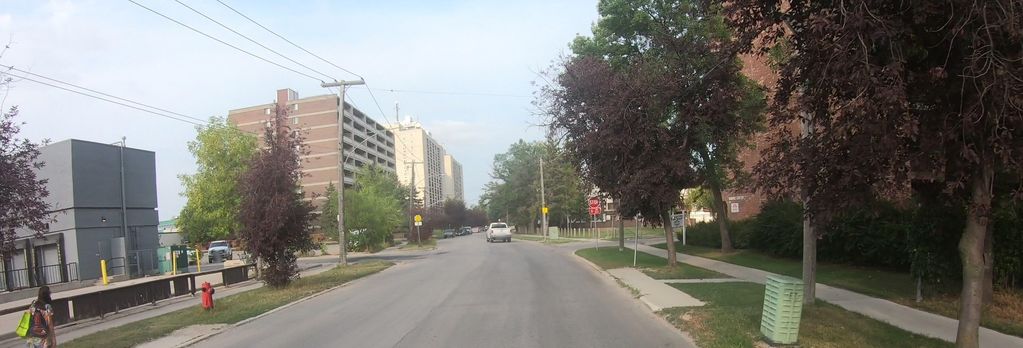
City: winnipeg